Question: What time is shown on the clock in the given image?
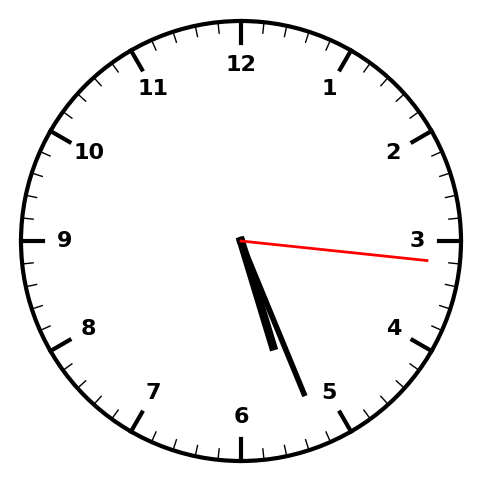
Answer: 05:26:16